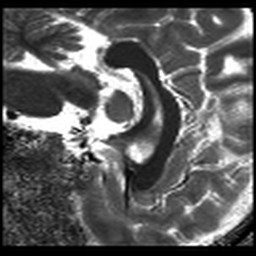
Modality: T1map
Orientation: sagittal
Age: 22
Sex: male